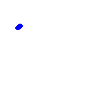
Particle: electron